Aerial crown-view tile of a tropical tree (Barro Colorado Island, Panama), acquired 20241112:
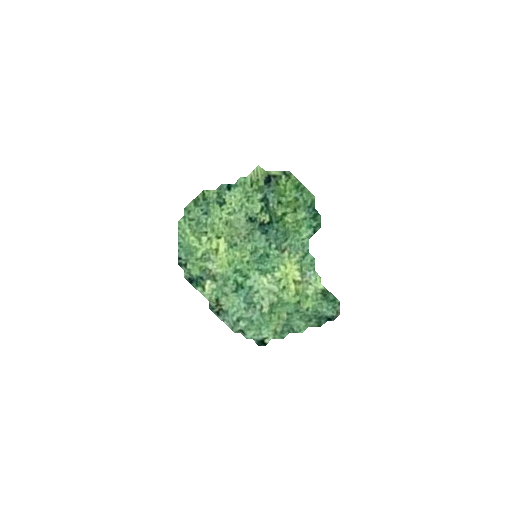
Species: Alseis blackiana
GBIF accepted scientific name: Alseis blackiana
Crown area: 30.191 m²